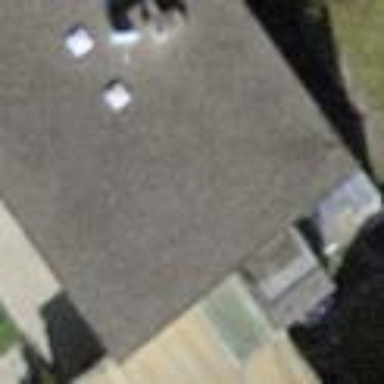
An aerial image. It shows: Simple house.